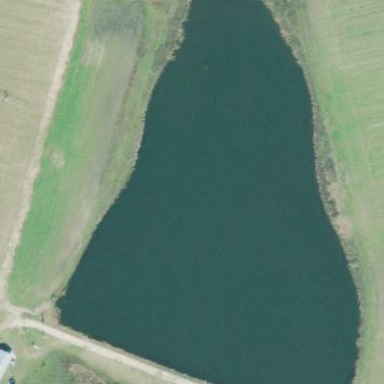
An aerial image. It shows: Reservoir of water.